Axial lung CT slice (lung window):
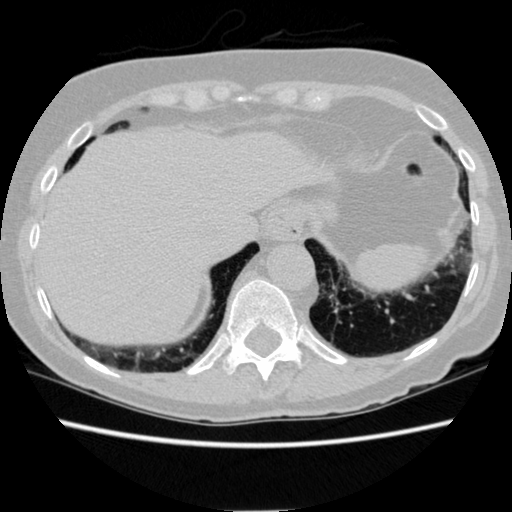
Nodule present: no